Field crop: maize
Growth stage: 2
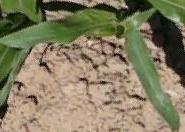
Species: maize